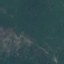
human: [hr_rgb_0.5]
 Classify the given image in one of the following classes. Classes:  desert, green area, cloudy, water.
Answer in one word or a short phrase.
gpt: green area